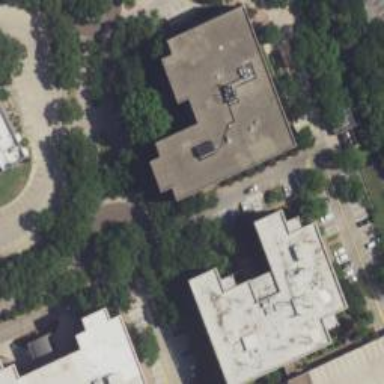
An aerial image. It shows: Office building.